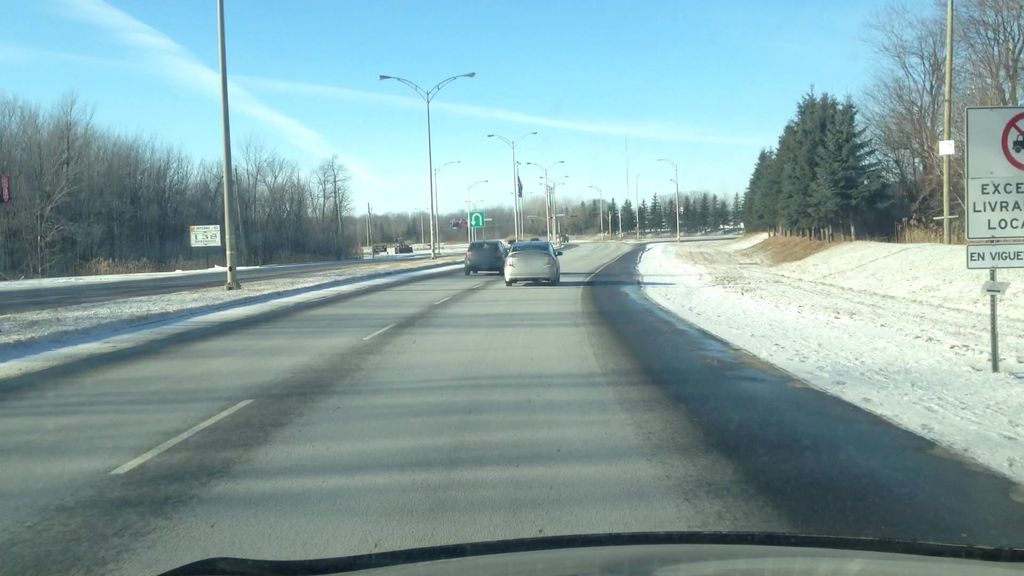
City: montreal